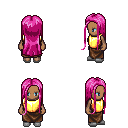
a pixel art fantasy rpg character, female body template, human, dark skin, gold chest armor, robe skirt, pink extra-long hairstyle, white slippers, four views (front, back, left, right), 2x2 character sprite sheet, small pixel art, hard edges, no anti-aliasing